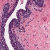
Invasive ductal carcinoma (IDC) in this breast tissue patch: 0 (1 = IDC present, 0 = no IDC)